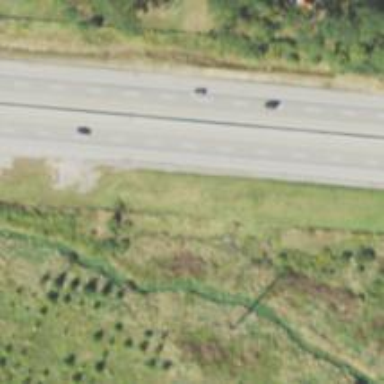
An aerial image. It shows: Motorway.